Question: I'm brushing up my HTML/CSS skills for a new job. The last time I wrote some HTML was in 1999... So, no need to say that I fell behind.
So, as a fan of "Space Trader" game on Palm OS, I have decided to rewrite in HTML all the screens of the game. And I'm struggling with a CSS issue.
Here is the screen I'm trying to rewrite :

And here is my markup :
'''
<div class="screenTitle">
<h1 class="leftTitle">Bank</h1>
<span class="titleButtons">
<input type="button" id="btB" value="B" />
<input type="button" id="btS" value="S" />
<input type="button" id="btY" value="Y" />
<input type="button" id="btW" value="W" />
</span>
</div>
'''
And the CSS :
'''
.screenTitle {
height: 0.7em;
border-bottom-style: solid;
border-color: rgb(49,0,156);
font-size: 40px;
}
.leftTitle {
margin-top: 0;
font-size: 0.5em;
text-align: center;
color: white;
padding-left: 0.1em;
padding-right: 0.1em;
background-color: rgb(49,0,156);
float: left;
border-top-left-radius: 0.3em;
border-top-right-radius: 0.3em;
line-height: 1.5em;
font-weight: bold;
}
.titleButtons {
float: right;
}
'''
<URL>
So, you can see that I'm struggling with the positionning of the 4 shortcuts buttons.
Do you have any clue for me to sort this out ? And do you have any critic to formulate ?
Thanks a lot
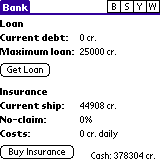
Answer: You need to change the vertical alignment of your buttons. Have this in your CSS:
'''
.titleButtons input{
vertical-align:top;
}
'''
<URL>